Question: Hi I'am running a debug build with optimizations and "" as debugging format. Why can't I print my dictionary to console? Have I missed something? xCode version is 4.0.2 and Iam using LLVM 2.9 svn version with GDB debugger.

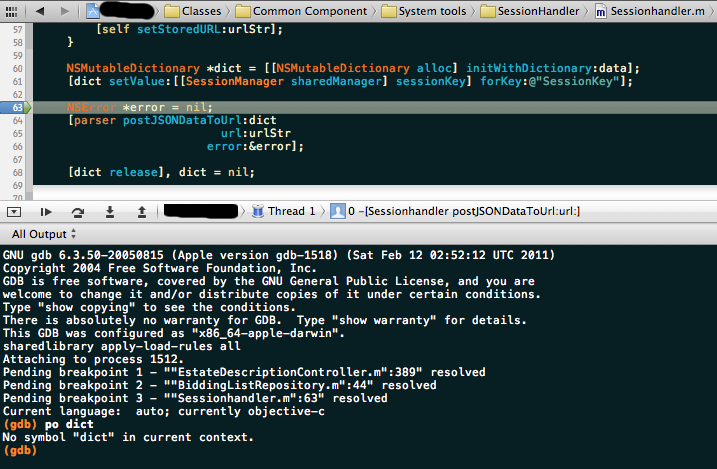
Answer: Can't say that I know for sure, but here are a few things to try...
1. Try "po [dict description]"
2. Try cleaning before you compile in case old symbols file stuck around for some reason
3. Are you attaching the debugger after launch? I've had problems with this.
4. Is this breakpoint firing during the launch? Also had problems with this.
5. Can you print anything else?
6. Try inserting an "NSLog(@"%@", [dict description])" in there.
7. Is your SessionManager for certain returning something that is both a) not nil and b) responds to the selector "description:"? If not you may get nothing.
Looking at your log, my first guess is that you're breaking before the debugger has had a chance to attach properly. Totally a guess, but try the NSLog thing and see if you get output.